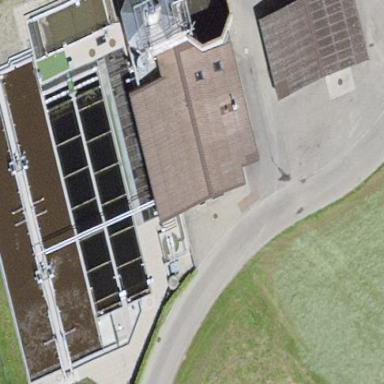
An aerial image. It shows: View of wastewater plant.